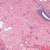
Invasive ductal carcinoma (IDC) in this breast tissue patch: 0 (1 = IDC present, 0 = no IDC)